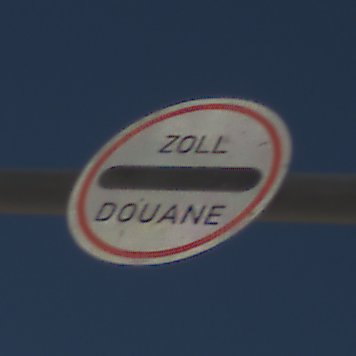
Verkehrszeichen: Zollstelle
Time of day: Midday
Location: Outdoor (Nature)
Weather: Clear
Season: Summer
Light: Natural